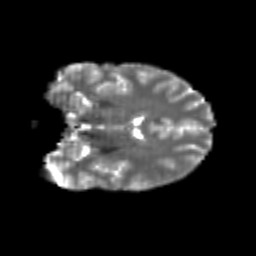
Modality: T2w
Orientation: coronal
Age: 23
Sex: male
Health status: healthy
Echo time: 0.074 s